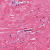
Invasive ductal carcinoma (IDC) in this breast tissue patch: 0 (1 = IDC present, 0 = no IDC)